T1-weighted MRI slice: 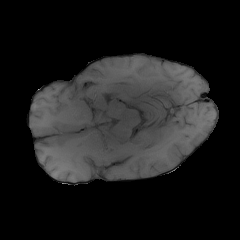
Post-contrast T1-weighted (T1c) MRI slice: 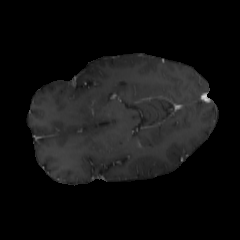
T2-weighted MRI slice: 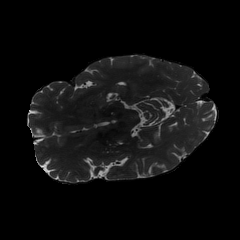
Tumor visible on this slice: no